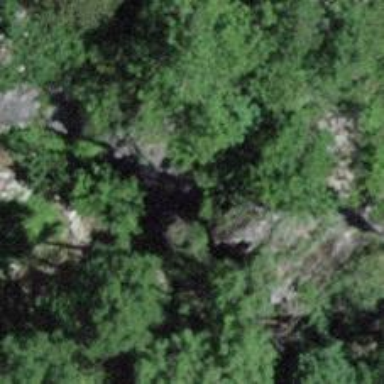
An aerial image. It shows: Crag suitable for climbing located at the edge of cliff.